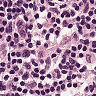
Metastatic tissue present: no